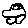
Label: car